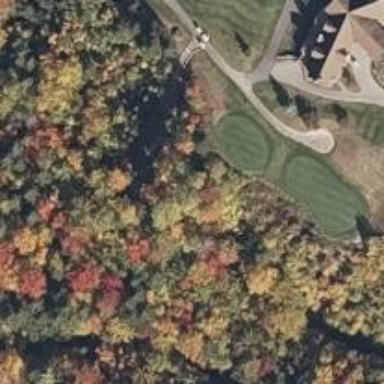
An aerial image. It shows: Pathway for golf carts.